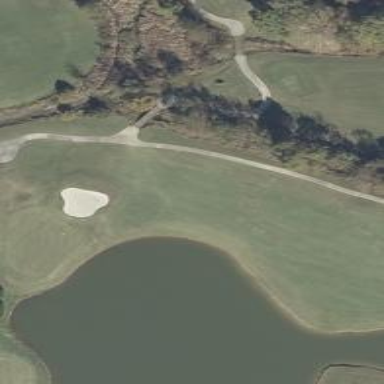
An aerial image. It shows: View of golf hole.